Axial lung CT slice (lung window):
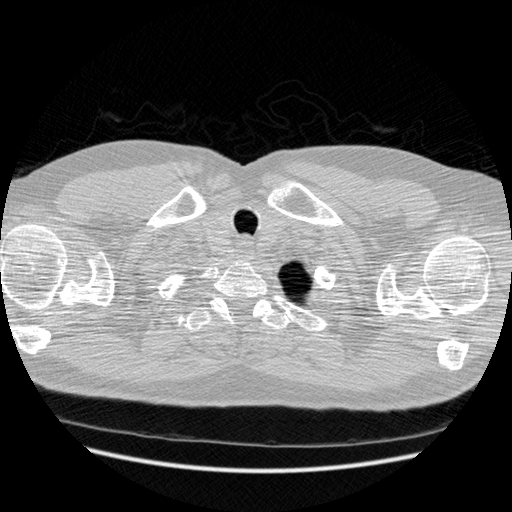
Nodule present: no